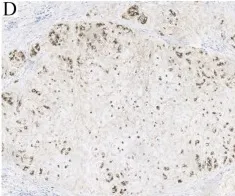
Pathological features of the lesion. (D) Strong positivity for Villin (x100).
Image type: pathology (immunostaining)